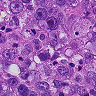
Metastatic tissue present: yes